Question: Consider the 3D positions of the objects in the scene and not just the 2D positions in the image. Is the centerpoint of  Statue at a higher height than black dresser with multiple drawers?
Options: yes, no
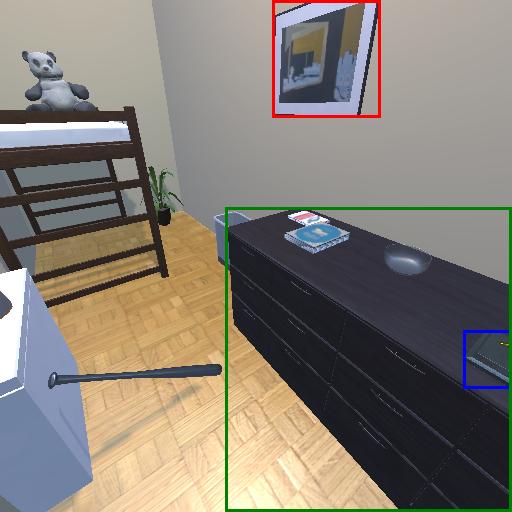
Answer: yes